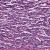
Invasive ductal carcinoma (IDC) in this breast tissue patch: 1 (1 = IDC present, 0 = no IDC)